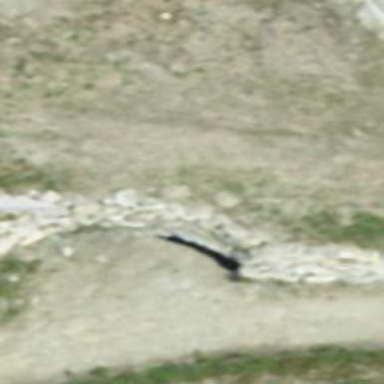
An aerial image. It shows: Tunnel on hiking trail with classic grooming.